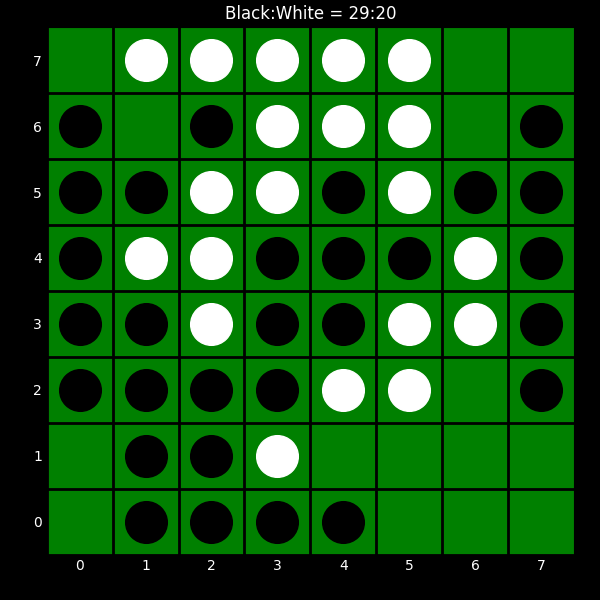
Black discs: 29
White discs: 20